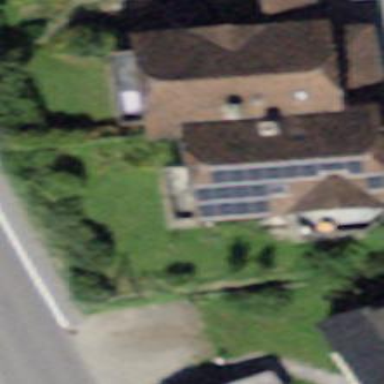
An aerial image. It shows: Half-hipped roof on semi-detached house.